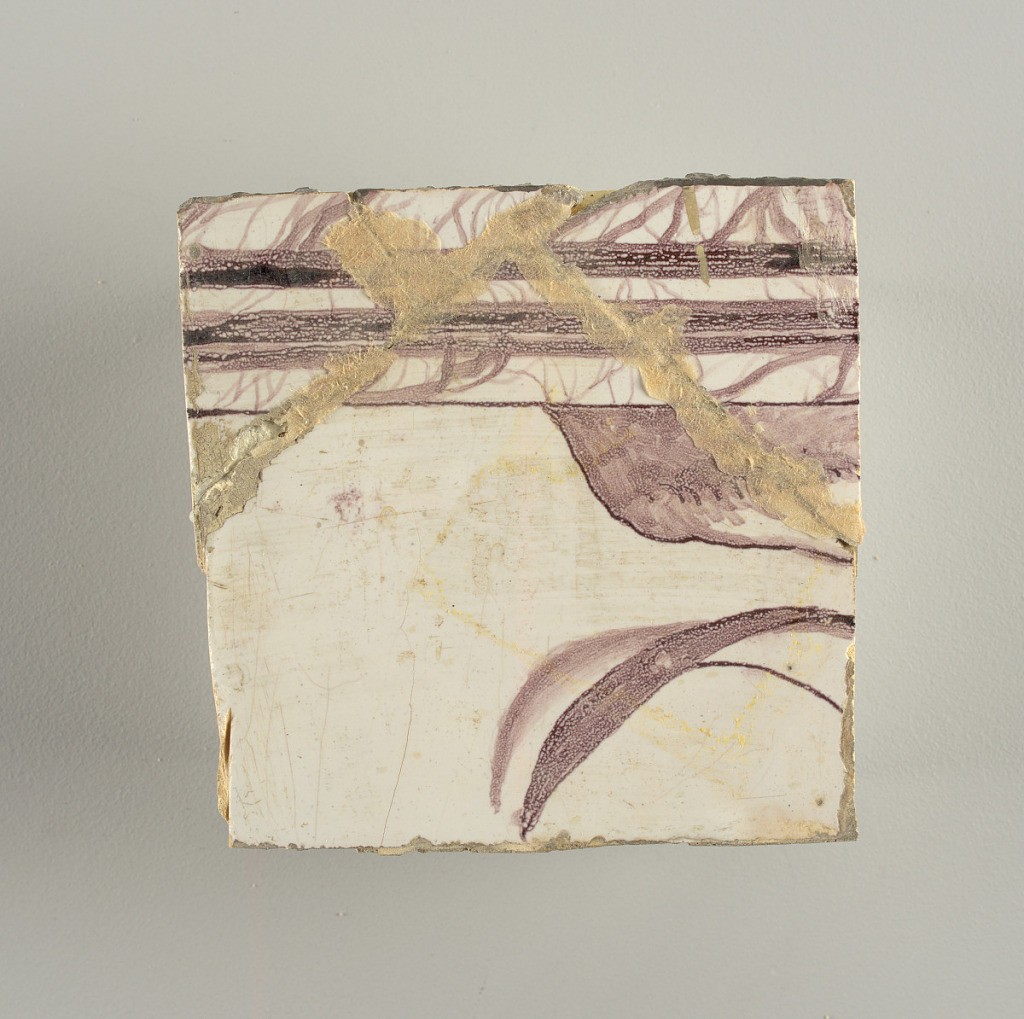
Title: Wall facing
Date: ca. 1725
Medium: Tin-glazed earthenware, underglaze
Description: Horizontal rectangle.  Thirty-seven tiles wide and twenty-one high with opening for door or window nineteen and one-half tiles high and twelve wide.  To left and right of opening, centered canopy above. Left, woman representing Hope, right, a sculputure urn.  Centered above opening, a mascaron.  Arabesque design of foliage.